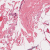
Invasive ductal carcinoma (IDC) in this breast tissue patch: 0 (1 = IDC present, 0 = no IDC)